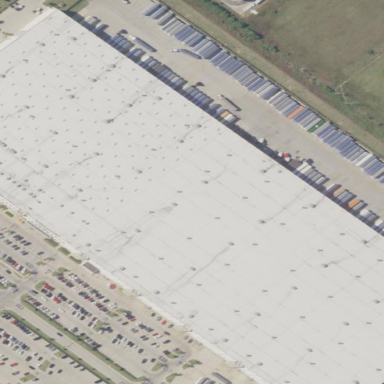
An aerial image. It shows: Warehouse serving as post depot.